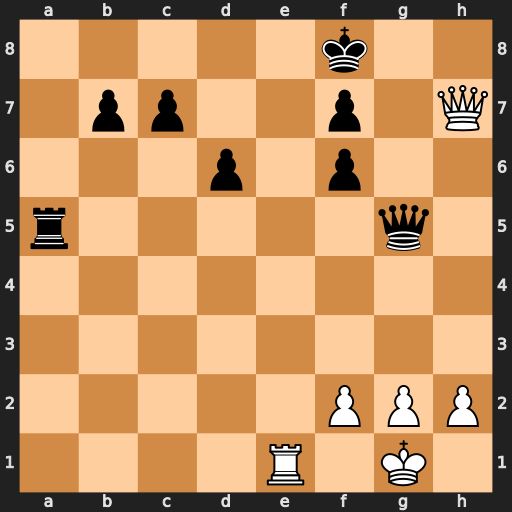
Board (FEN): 5k2/1pp2p1Q/3p1p2/r5q1/8/8/5PPP/4R1K1
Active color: w
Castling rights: -
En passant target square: -
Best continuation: Qh8+ Qg8 Re8+ Kxe8 Qxg8+